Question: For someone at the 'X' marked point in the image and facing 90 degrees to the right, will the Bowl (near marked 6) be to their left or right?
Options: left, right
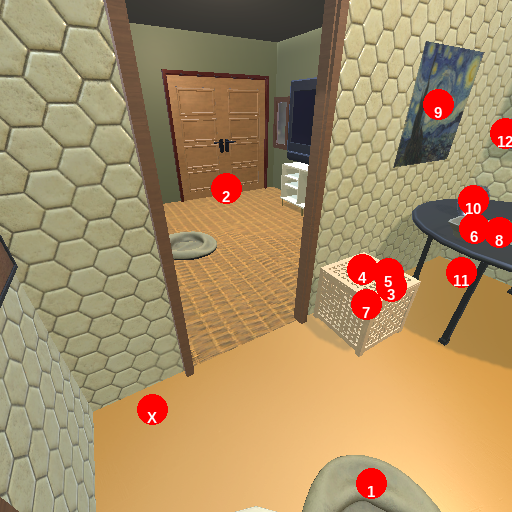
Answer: left